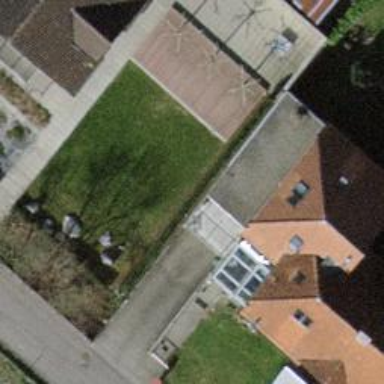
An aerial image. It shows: Terrace building.